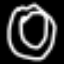
Label: donut